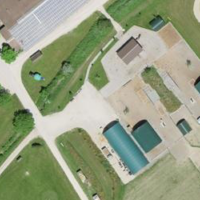
EUNIS habitat code: 52
Species observed at this site:
Dipsacus fullonum